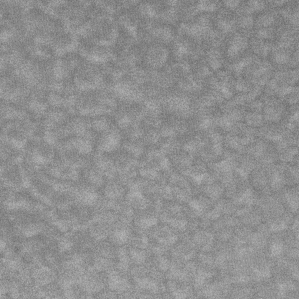
Label: frost